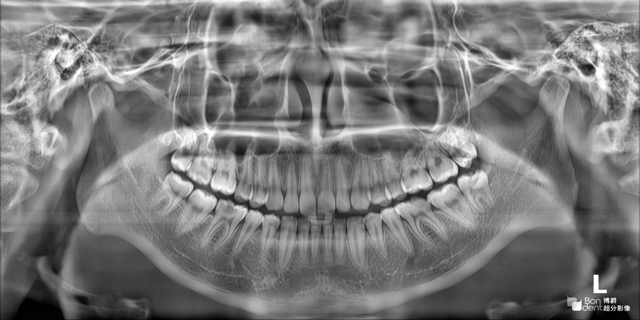
adult